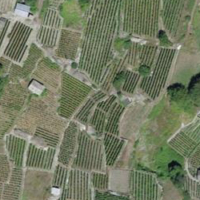
EUNIS habitat code: 44
Species observed at this site:
Stachys recta